Question: I'm trying to receive an array using an '.ajax' GET request to a URL.
Here's my controller, hosted locally on 'localhost:3000'
'''
def merchant_ids
merchants = Merchant.where(id: params[:id]).pluck(:merchant_name, :id, :merchant_city, :physical_address, :merchant_phone, :latitude, :longitude)
render json: merchants
end
'''
If I make a request the following way:
'''
$.ajax('http://localhost:3000/dashboard/merchants/merchant_ids/1').done(function(data) { console.log(data); });
'''
it logs the array just fine.
But if I try to do the same thing from another app using 'localhost:3001' it returns

the whole html view instead of the array.
what am I doing wrong here?
I have 'gem 'rack-cors'' and the config:
'''
config.middleware.insert_before ActionDispatch::Static, Rack::Cors do
allow do
origins '*'
resource '/*', :headers => :any, :methods => [:get, :post]
end
end
'''
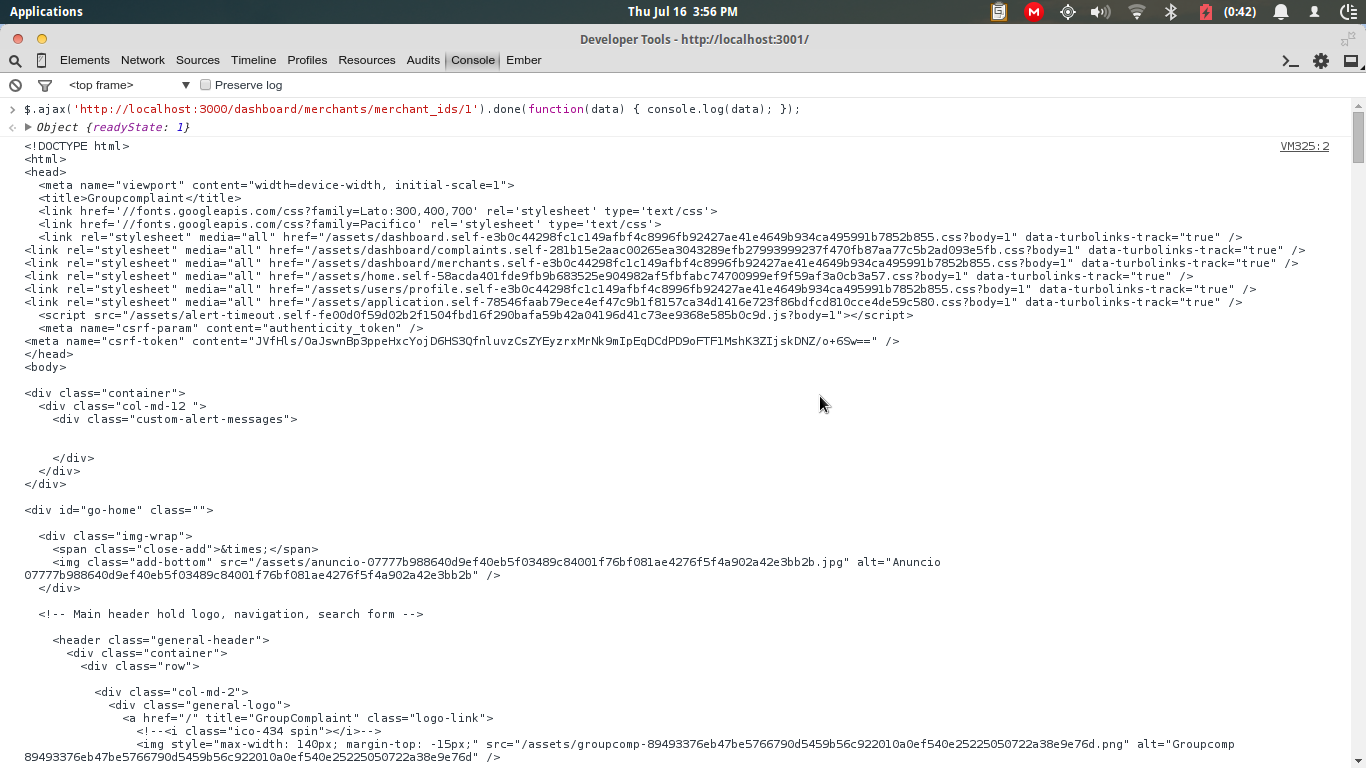
Answer: In your Ajax call try putting ContentType and dataType as json
try this-
'''
$.ajax({
url:"http://localhost:3000/dashboard/merchants/merchant_ids/1",
contentType: "application/json; charset=utf-8",
dataType: "json"
}).done(function(data) { console.log(data); });
'''
Because you are trying to access the json data on callback, you need to specify the dataType of the returned data .. Also specify this along with your ajax request..
dataType: "json",